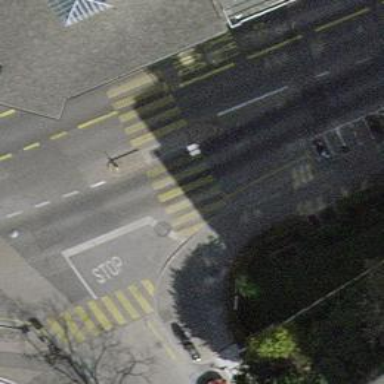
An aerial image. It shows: Uncontrolled crossing with central island on the road.